Question: Matrix Layer Rotation(hacker rank problem)
You are given a 2D matrix of dimension m X n and a positive integer r. You have to rotate the matrix times and print the resultant matrix. Rotation should be in the anti-clockwise direction.
The rotation of a 4 X 5 matrix is represented by the following figure. Note that in one rotation, you have to shift elements by one step only.
matrix-rotation
It is guaranteed that the minimum of m and n will be even.
As an example rotate the Start matrix by 2:
'''
Start First Second
1 2 3 4 2 3 4 5 3 4 5 6
12 1 2 5 -> 1 2 3 6 -> 2 3 4 7
11 4 3 6 12 1 4 7 1 2 1 8
10 9 8 7 11 10 9 8 12 11 10 9
'''
'''
#include<stdio.h>
#include<stdlib.h>
int main()
{
int d=0,m,n,r;
long i,j;
scanf("%d %d %d",&m,&n,&r);
long **a;
a=(long**)malloc(m*sizeof(long*));
for(i=0;i<m;i++)
{
a[i]=(long*)malloc(n*sizeof(long));
}
for(i=0;i<m;i++)
{
for(j=0;j<n;j++)
{
scanf("%ld",&a[i][j]);
}
}
while(d<r)
{
int lr=m-1,lc=n-1,ro=0,c=0;
long **b;
b=(long**)malloc(m*sizeof(long*));
for(i=0;i<m;i++)
{
b[i]=(long*)malloc(n*sizeof(long));
}
while(ro<lr && c<lc)
{
if(c<lc)
{
for(i=lc;i>=c;i--)
{
if(i==lc)
{
b[ro][i]=a[ro+1][lc];
}
else
{
b[ro][i]=a[ro][i+1];
}
}
ro++;
}
for(i=ro;i<=lr;i++)
{
b[i][c]=a[i-1][c];
}
c++;
for(i=c;i<=lc;i++)
{
b[lr][i]=a[lr][i-1];
}
lr--;
if(ro<lr)
{
for(i=lr;i>=r;i--)
{
b[i][lc]=a[i+1][lc];
}
lc--;
}
}
for(i=0;i<m;i++)
{
for(j=0;j<n;j++)
{
a[i][j]=b[i][j];
}
}
d++;
}
for(i=0;i<m;i++)
{
for(j=0;j<n;j++)
{
printf("%ld ",a[i][j]);
}
printf("
");
}
return 0;
}
'''
'''
Compiler Message
Wrong Answer
Input (stdin)
5 4 7
1 2 3 4
7 8 9 10
13 14 15 16
19 20 21 22
25 26 27 28
Your Output (stdout)
0 0 0 0
0 0 0 0
0 0 0 0 (0 is the problem)
10 0 0 0
4 3 2 1
Expected Output
28 27 26 25
22 9 15 19
16 8 21 13
10 14 20 7
4 3 2 1
'''
'''
test case 2
Wrong Answer
Input (stdin)
5 4 7
1 2 3 4
7 8 9 10
13 14 15 16
19 20 21 22
25 26 27 28
Your Output (stdout)
28 27 26 25
22 0 0 19
16 0 0 13
10 0 0 7
4 3 2 1
Expected Output
28 27 26 25
22 9 15 19
16 8 21 13
10 14 20 7
4 3 2 1
'''

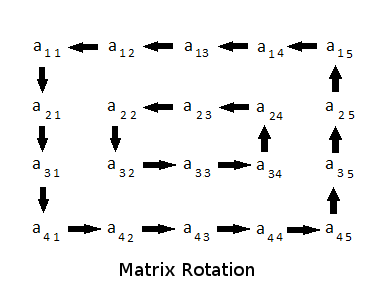
Answer: The code within your 'while(d<r)' loop should accomplish a single position rotation of 'a' each time it is executed. 'while(d<r) { ... d++; }' then causes the body of the loop to be executed 'r' times.
The issue that you're having likely arises on this loop:
'''
for(i=lr;i>=r;i--) {
b[i][lc]=a[i+1][lc];
}
'''
with 'i>=r'. Nothing in the body of the loop should be a function of either 'd' or 'r'. A single position rotation should not depend on how many single rotations will be performed (or have already been performed). Clear?
--- Adding my own implementation of what I think you're asking for ---
The following seems to do what you need. In any case, I've commented it to make the purpose of each operation more clear. Feel free to use it if it works for you.
'''
#include <stdio.h>
#include <stdlib.h>
int main()
{
int m, n, repetitions;
long i, j;
scanf("%d %d %d", &m, &n, &repetitions);
long **a;
a = (long **)malloc(m * sizeof(long *));
for (i = 0; i < m; i++) {
a[i] = (long *)malloc(n * sizeof(long));
}
for (i = 0; i < m; i++) {
for (j = 0; j < n; j++) {
scanf("%ld", &a[i][j]);
}
}
long **b;
b = (long **)malloc(m * sizeof(long *));
for (i = 0; i < m; i++) {
b[i] = (long *)malloc(n * sizeof(long));
}
while (repetitions--) {
// Upper-left, lower-row, lower-column
int ul = 0, lr = m - 1, lc = n - 1;
// Perform a single position rotation, from the outer ring working in. Stop
// when either the width or height of the ring is 1.
while (ul < lr && ul < lc) {
// Shift left-edge downwards
for (int rr = ul; rr < lr; ++rr) b[rr + 1][ul] = a[rr][ul];
// Shift bottom-edge rightwards
for (int cc = ul; cc < lc; ++cc) b[lr][cc + 1] = a[lr][cc];
// Shift right-edge upwards
for (int rr = lr; rr > ul; --rr) b[rr - 1][lc] = a[rr][lc];
// Shift top-edge leftwards
for (int cc = lc; cc > ul; --cc) b[ul][cc - 1] = a[ul][cc];
// Shift upper-left corner of ring to the right and down by 1.
++ul;
// Shift bottom-edge of ring up by 1.
--lr;
// Shift right-edge of ring to the left by 1.
--lc;
}
for (i = 0; i < m; i++) {
for (j = 0; j < n; j++) {
a[i][j] = b[i][j];
}
}
}
for (i = 0; i < m; i++) {
for (j = 0; j < n; j++) {
printf("%ld ", a[i][j]);
}
printf("
");
}
return 0;
}
'''